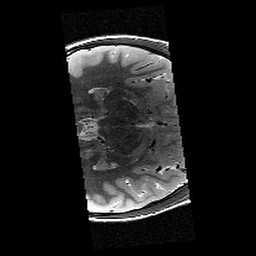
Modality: T2w
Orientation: axial
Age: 9
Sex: male
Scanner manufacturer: siemens
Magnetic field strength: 3 T
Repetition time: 9.23 s
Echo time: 0.067 s